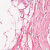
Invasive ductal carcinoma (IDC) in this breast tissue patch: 0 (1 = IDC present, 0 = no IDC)